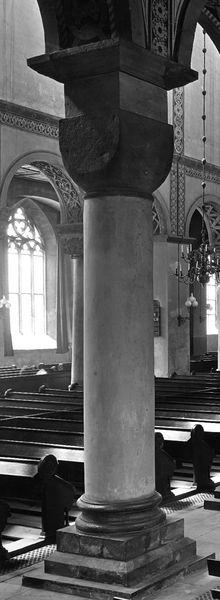
Titel: St. Michael zu Hildesheim
Standort: Hildesheim, St. Michael (EU - D - Nds)
Schlagwörter: dunkel, fuß, kämpfer, schatten, fenster, grau, licht, marmor, schwarz, säule, weiss, ornament, wand, architektur, sockel, stein, bild, kirche, gotik, bogen, kette, rundbogen, gestühl, detail, leuchter, lüster, foto, fotografie, gang, antike, dom, schwarz-weiss, stand, gebet, arkaden, bänke, kapitell, fries, kirchenschiff, kalotte, kirchenbänke, mittelschiff, gotisch, kreuzgewölbe, ionisch, mittelalter, romanik, museum, basis, dorisch, schaft, kapitel, basilika, maßwerk, attika, romanisch, säulenschaft, halsring, architektu, frescen, würfelkapitell, kallotte, kathedral, saule, ffoto, badis